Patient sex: M
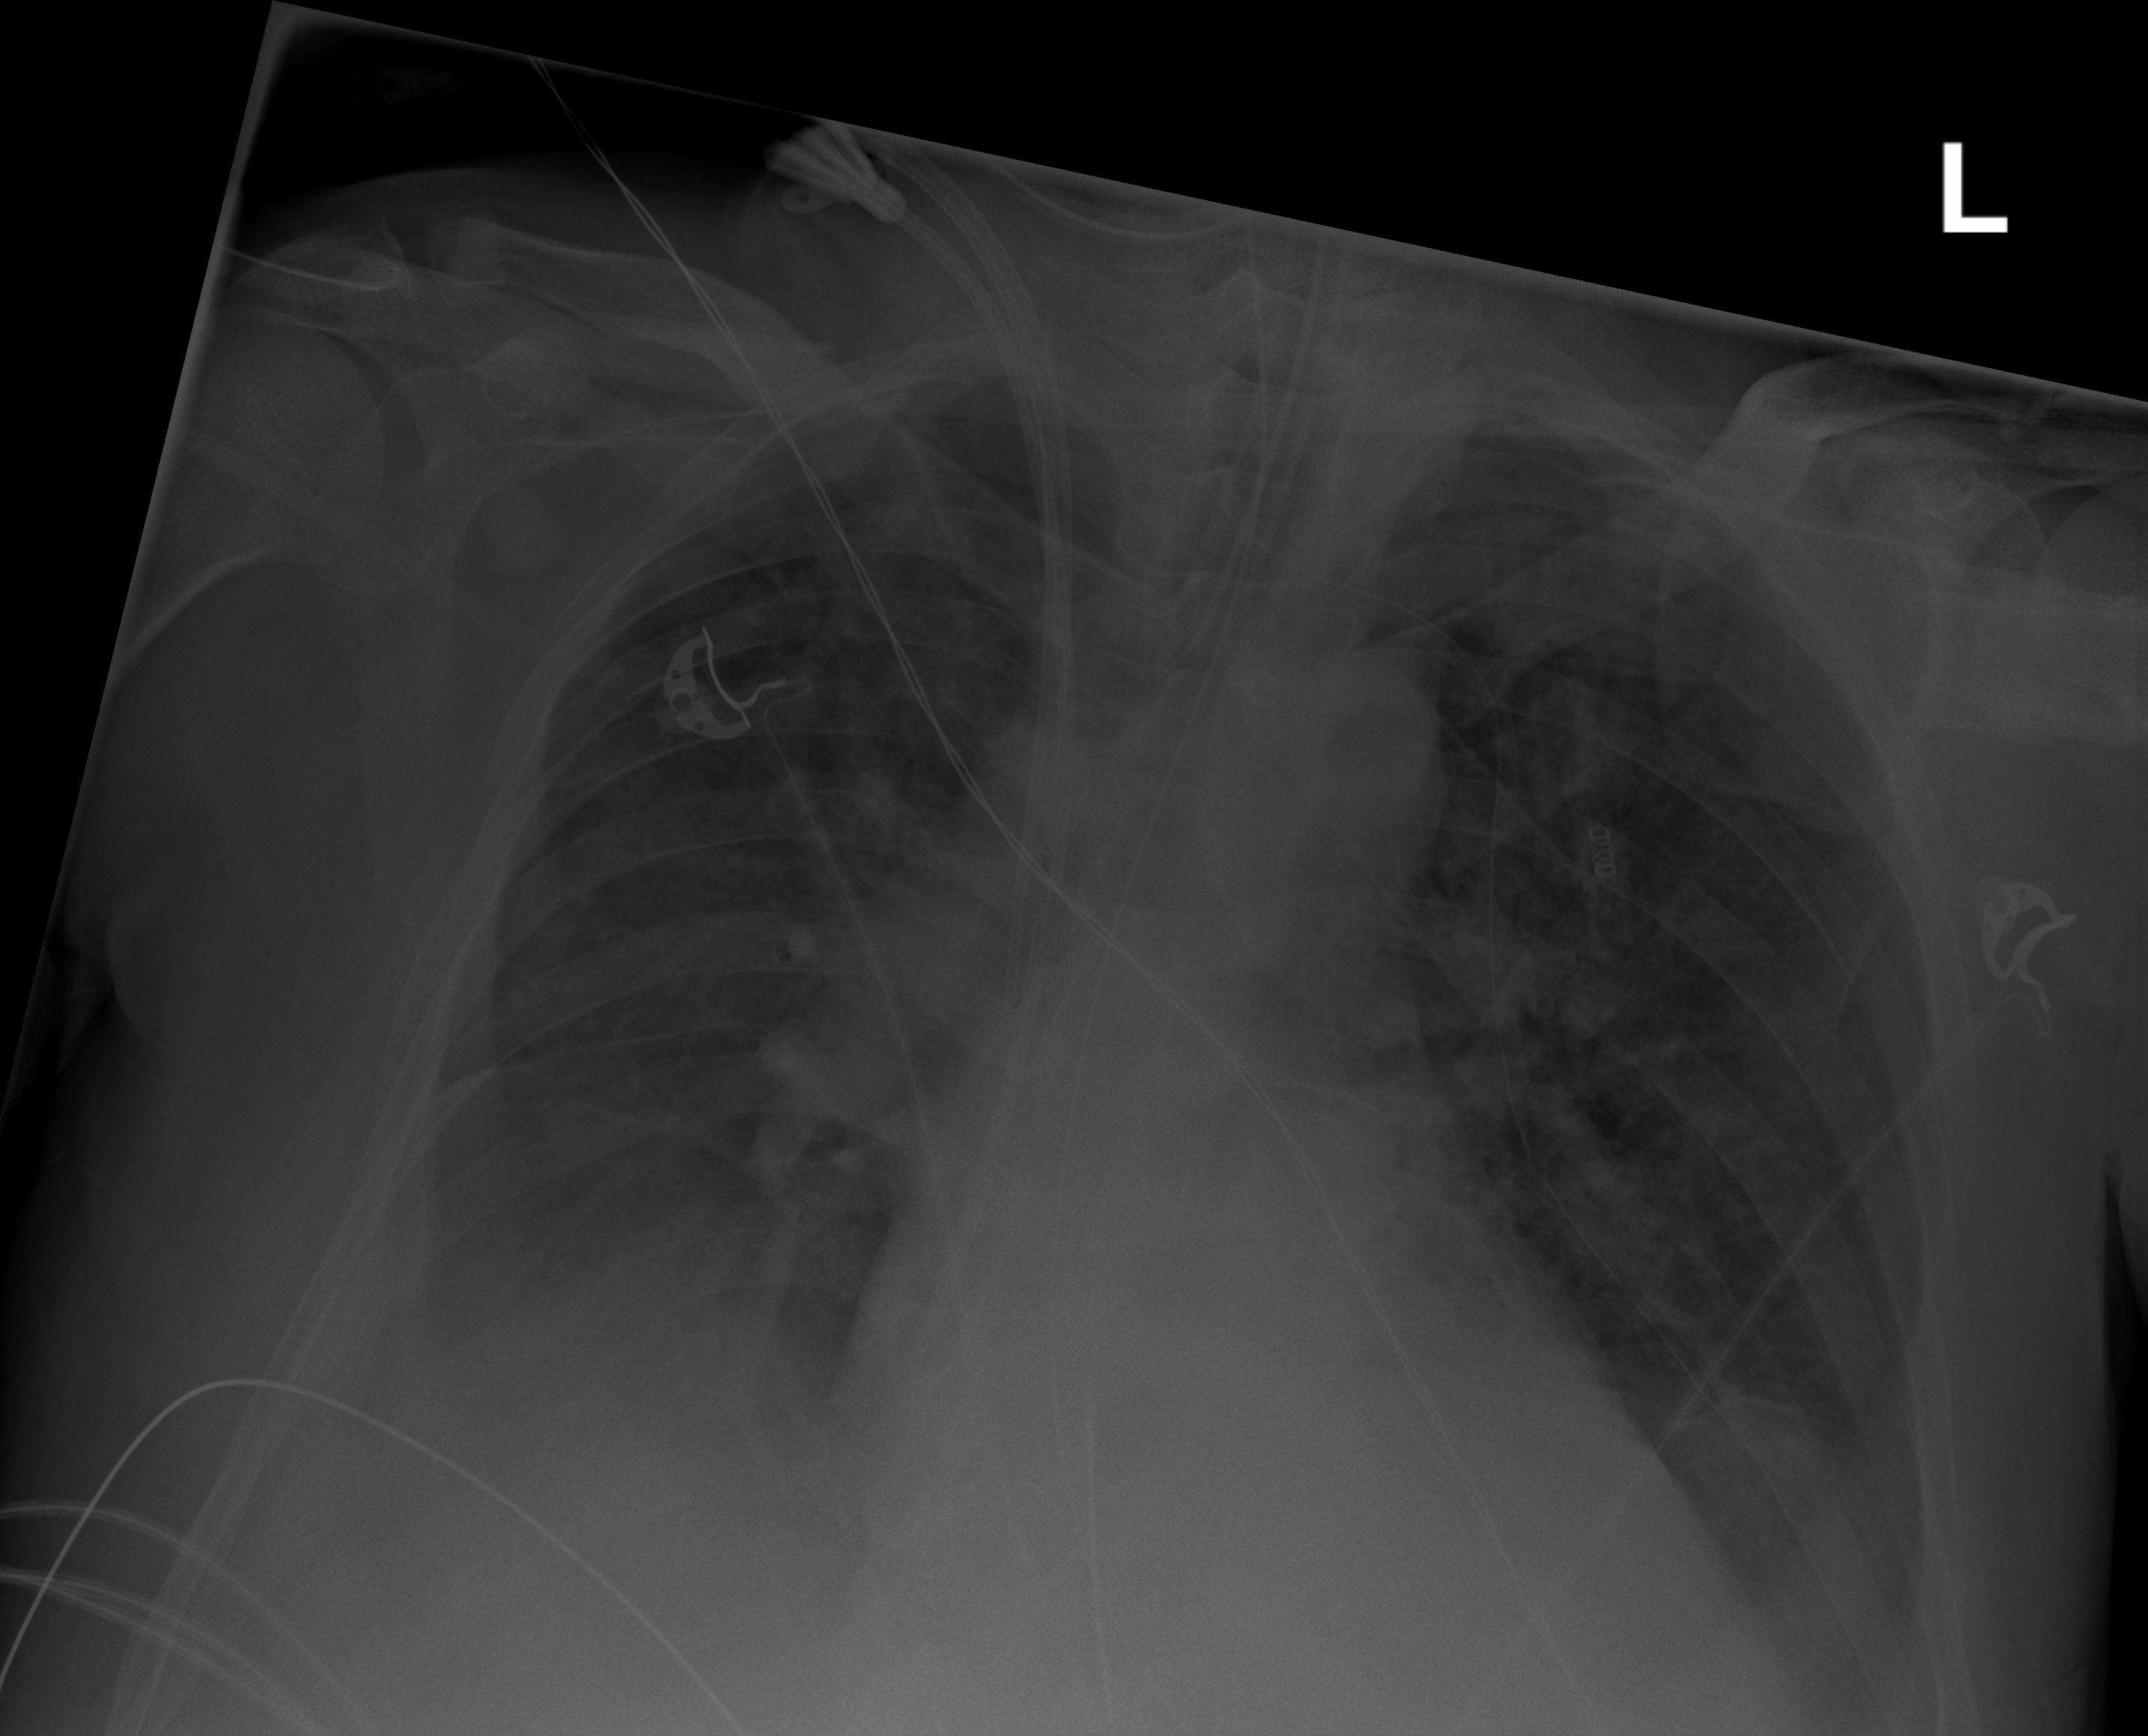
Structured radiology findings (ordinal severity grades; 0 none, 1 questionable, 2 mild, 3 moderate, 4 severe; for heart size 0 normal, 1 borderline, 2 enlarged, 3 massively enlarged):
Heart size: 1
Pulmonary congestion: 2
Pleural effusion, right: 3
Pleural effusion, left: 2
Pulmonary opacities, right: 2
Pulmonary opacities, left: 2
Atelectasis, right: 2
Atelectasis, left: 2